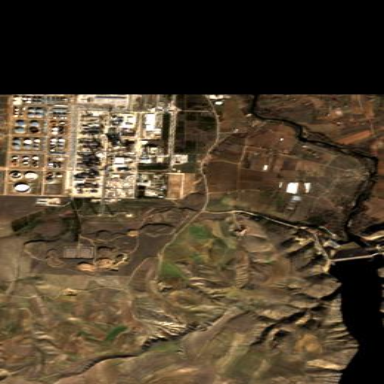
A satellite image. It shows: Industrial area with refinery.